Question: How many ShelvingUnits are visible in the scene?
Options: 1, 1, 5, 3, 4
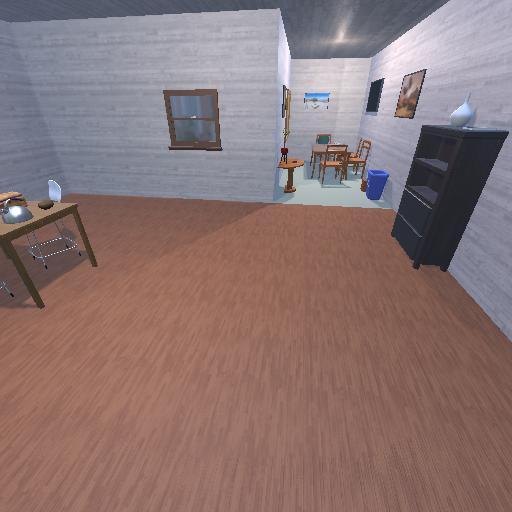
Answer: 1